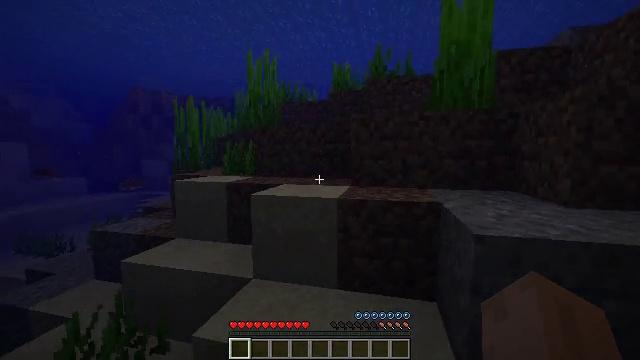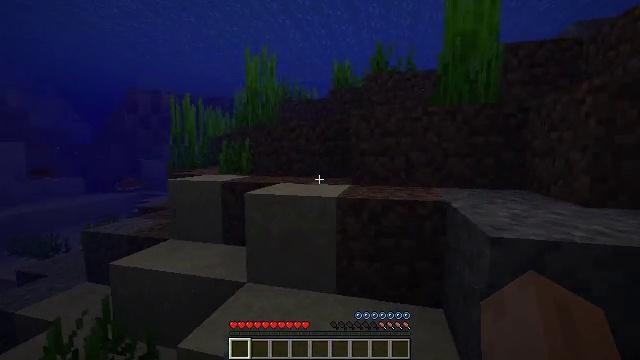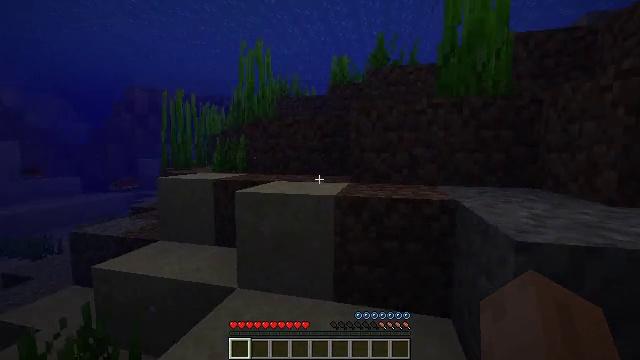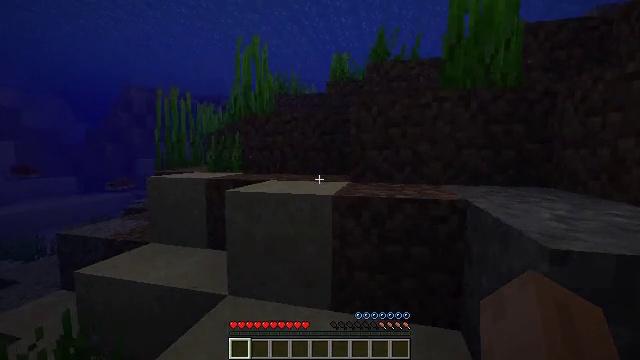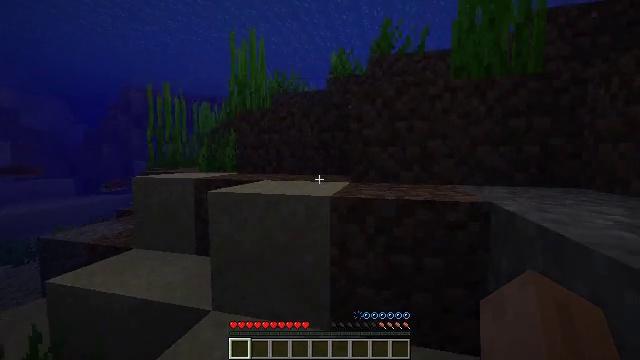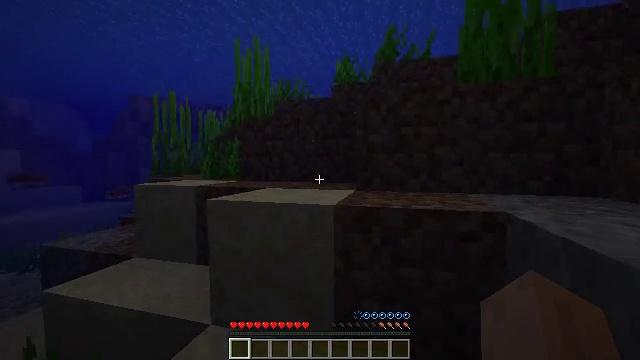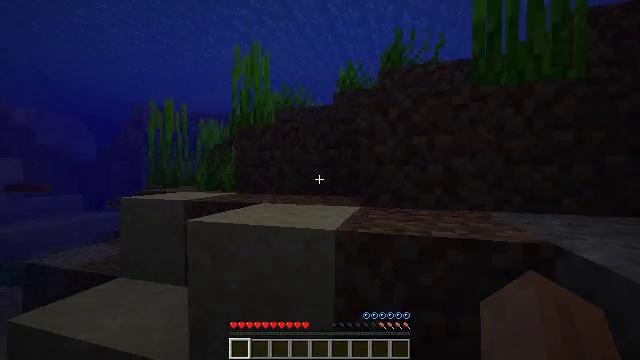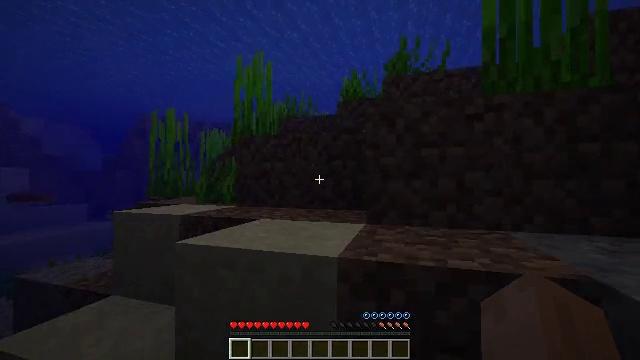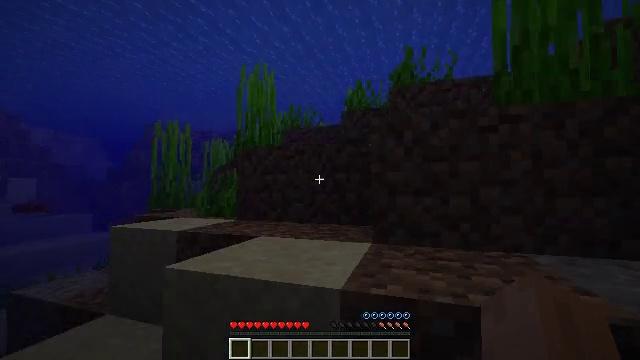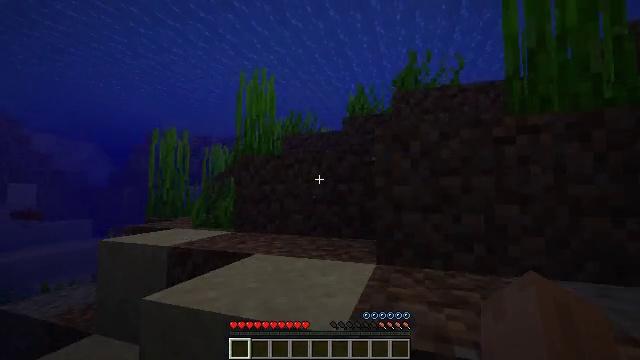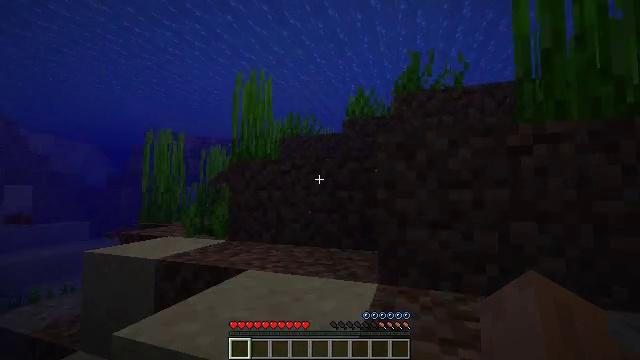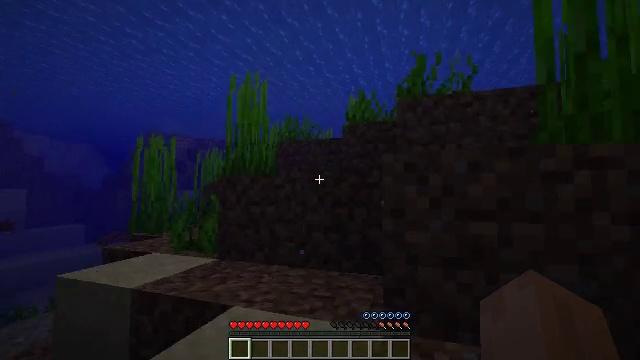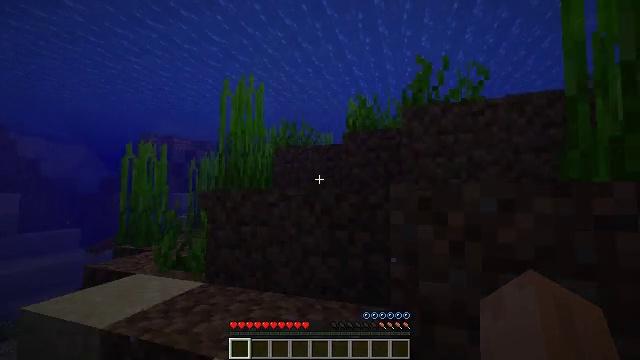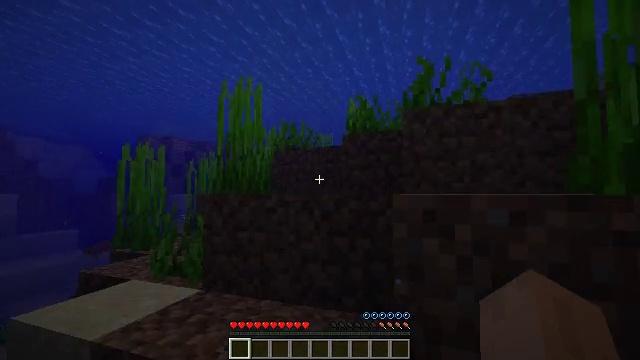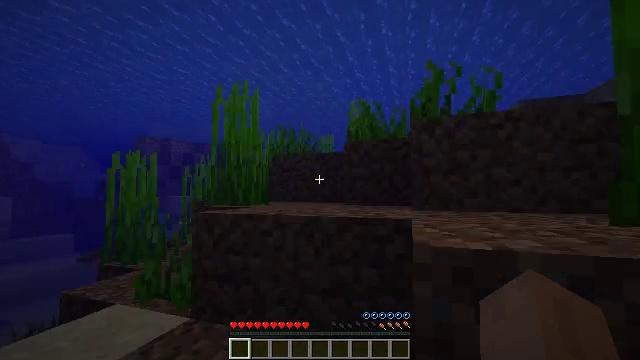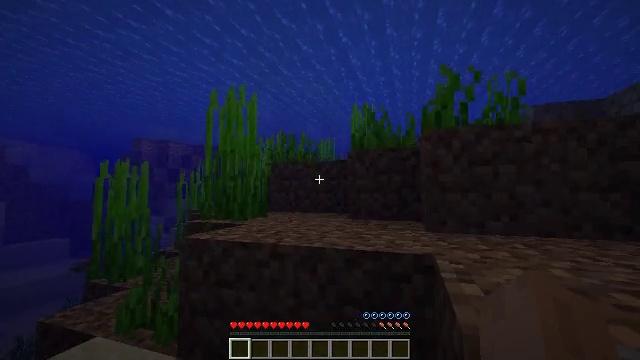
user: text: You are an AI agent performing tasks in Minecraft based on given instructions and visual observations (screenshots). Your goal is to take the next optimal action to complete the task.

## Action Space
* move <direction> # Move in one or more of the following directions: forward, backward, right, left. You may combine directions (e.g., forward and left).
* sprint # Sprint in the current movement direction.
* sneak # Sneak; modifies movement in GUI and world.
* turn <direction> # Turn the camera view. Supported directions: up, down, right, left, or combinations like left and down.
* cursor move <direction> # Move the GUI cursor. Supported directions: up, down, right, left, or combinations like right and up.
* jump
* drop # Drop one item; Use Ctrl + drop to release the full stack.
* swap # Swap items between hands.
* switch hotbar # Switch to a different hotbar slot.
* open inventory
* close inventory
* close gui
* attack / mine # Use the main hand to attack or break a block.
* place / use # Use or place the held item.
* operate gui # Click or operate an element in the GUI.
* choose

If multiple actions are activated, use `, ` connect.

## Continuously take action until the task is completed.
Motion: motion action
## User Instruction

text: Mine the peony flower from the ground.
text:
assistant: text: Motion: move forward, sprint
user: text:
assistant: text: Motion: move forward, sprint
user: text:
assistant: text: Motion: move forward, sprint
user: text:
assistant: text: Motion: move forward, sprint
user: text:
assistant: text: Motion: move forward, sprint, turn left and up, jump
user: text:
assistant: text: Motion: move forward, sprint, turn up, jump
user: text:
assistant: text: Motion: move forward, sprint, turn up, jump
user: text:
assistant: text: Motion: move forward, sprint, turn left and up, jump
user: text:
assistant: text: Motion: move forward, sprint, jump
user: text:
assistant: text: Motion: move forward, sprint, jump
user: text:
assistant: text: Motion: move forward, sprint, jump
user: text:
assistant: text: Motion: move forward, sprint, jump
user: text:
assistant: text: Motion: move forward and move left, sprint, jump
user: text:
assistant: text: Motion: move forward and move left, sprint
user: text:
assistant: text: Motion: move forward and move left, sprint, jump
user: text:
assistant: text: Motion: move forward and move left, sprint, jump
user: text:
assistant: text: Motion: move forward and move left, sprint, jump
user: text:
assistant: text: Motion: move forward and move left, sprint, jump
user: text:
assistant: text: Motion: move forward and move left, sprint, jump
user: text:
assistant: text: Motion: move forward and move left, sprint, jump
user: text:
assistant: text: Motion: move forward and move left, sprint, jump
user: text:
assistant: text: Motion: move forward and move left, sprint, jump
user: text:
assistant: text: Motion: move forward and move left, sprint
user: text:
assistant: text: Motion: move forward and move left, sprint
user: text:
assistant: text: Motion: move forward and move left, sprint, turn left
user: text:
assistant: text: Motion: move forward and move left, sprint, turn left and down
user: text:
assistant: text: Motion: move forward and move left, sprint, turn left
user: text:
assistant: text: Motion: move forward and move left, sprint
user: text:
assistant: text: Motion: move forward and move left, sprint
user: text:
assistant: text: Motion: move forward and move left, sprint